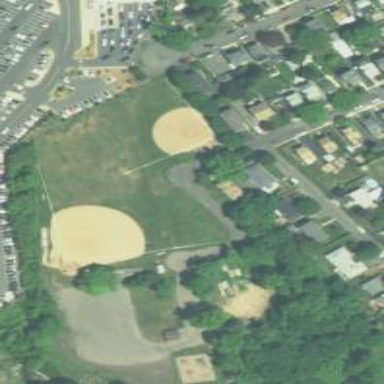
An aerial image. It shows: Baseball pitch for leisure land activities.